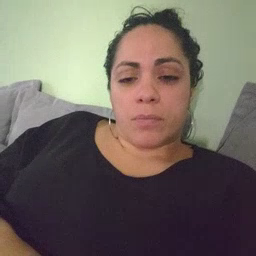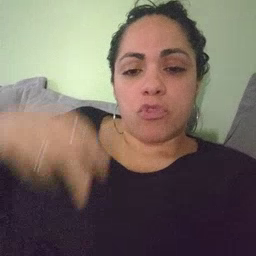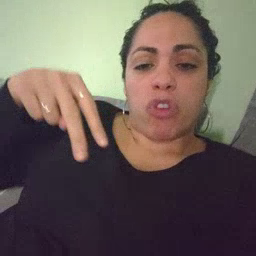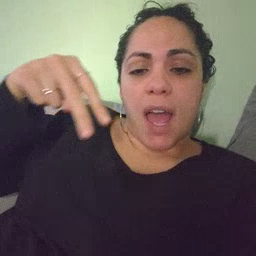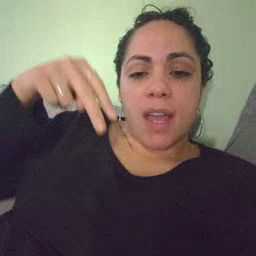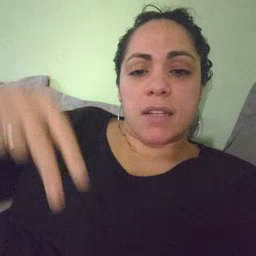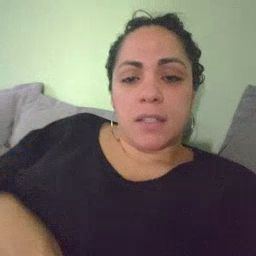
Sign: ride